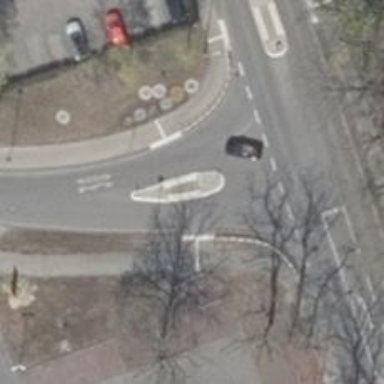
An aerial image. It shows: Uncontrolled crossing with pedestrian island.